Brain MRI, t2w sequence, axial 2D slice.
Patient: age 33, sex M, weight 90 kg, height 1.9 m
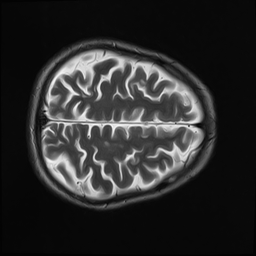